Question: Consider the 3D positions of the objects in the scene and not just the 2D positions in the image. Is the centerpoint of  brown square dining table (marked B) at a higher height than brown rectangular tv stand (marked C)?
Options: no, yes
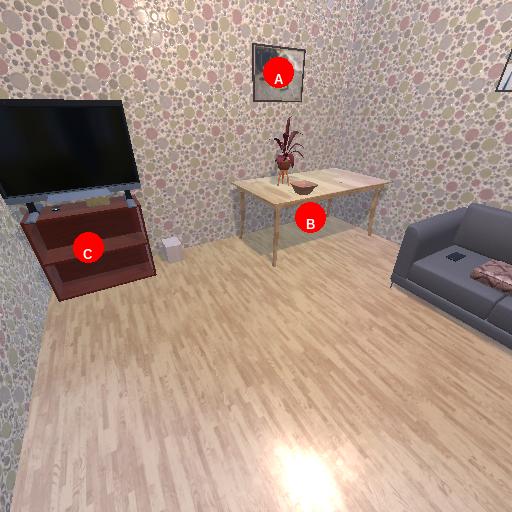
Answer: no